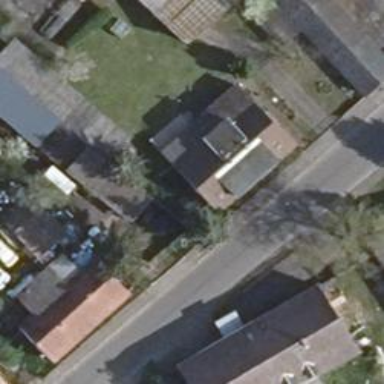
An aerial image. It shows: Grey house with flat roof.